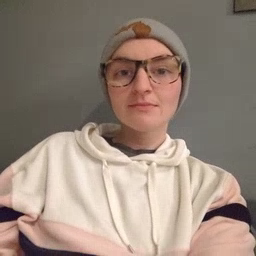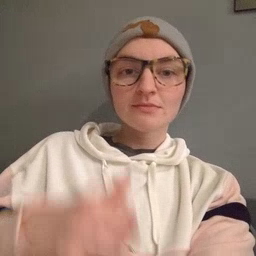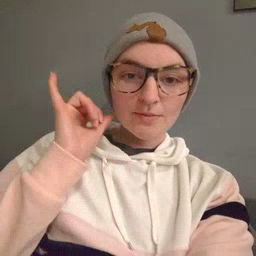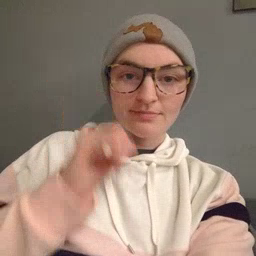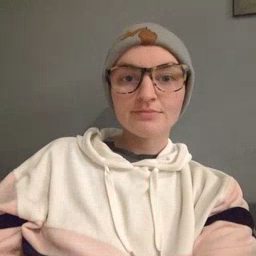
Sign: yesterday